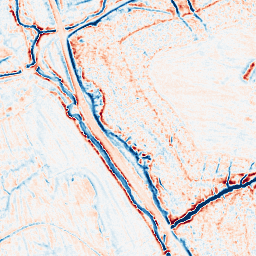
Category: multiscale
Decomposition family: dog_multiscale
Decomposition parameters: sigma_ratio: 1.6
n_scales: 3
base_sigma: 0.5
Upsampling method: quintic
Upsampling parameters: scale: 8
Upsampling scale: 8